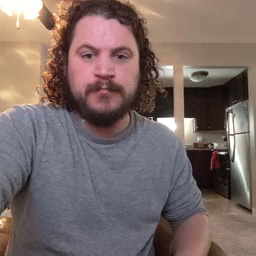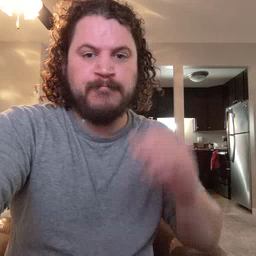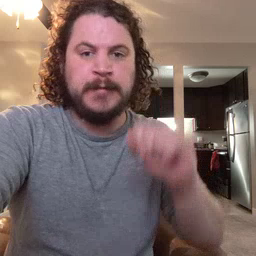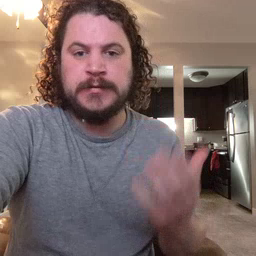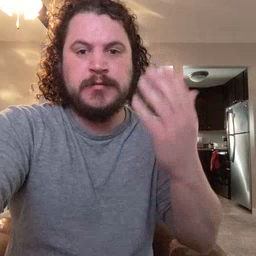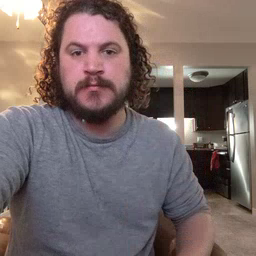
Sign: mitten